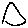
Label: triangle